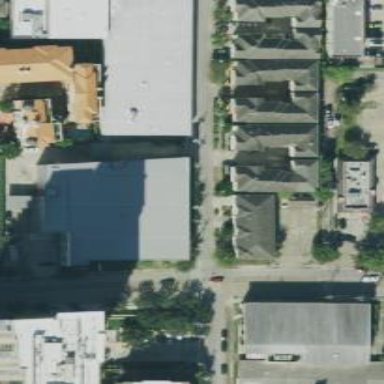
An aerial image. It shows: Building used for storage rental.